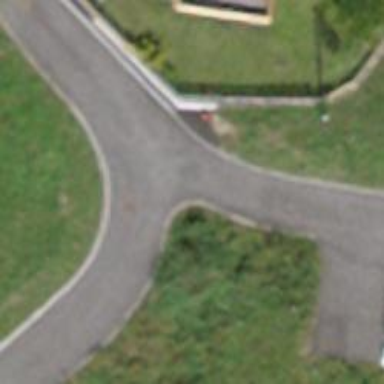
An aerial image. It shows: Driveway.